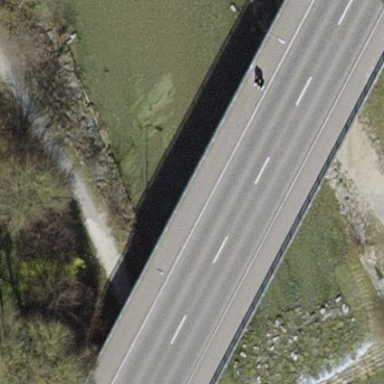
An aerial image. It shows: Man-made bridge.